Field crop: maize
Growth stage: 2
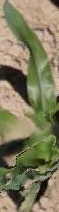
Species: maize